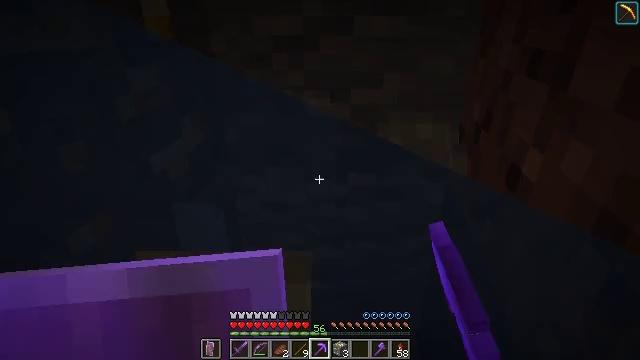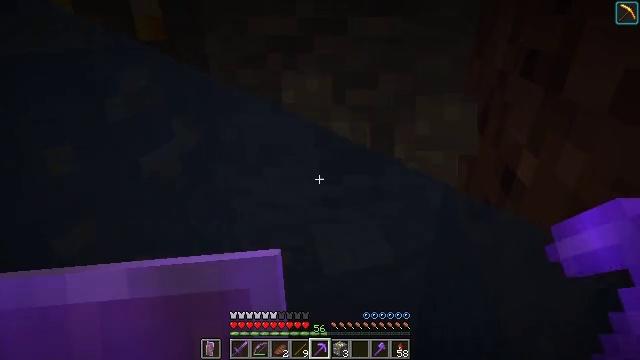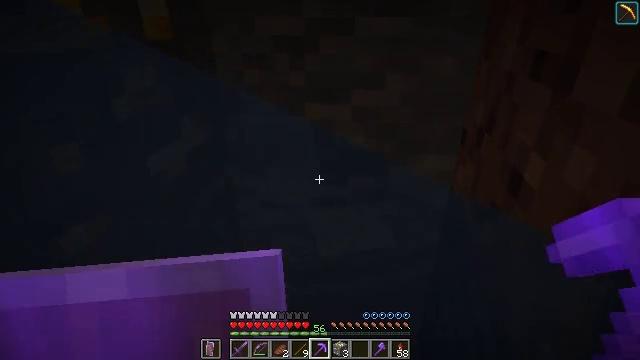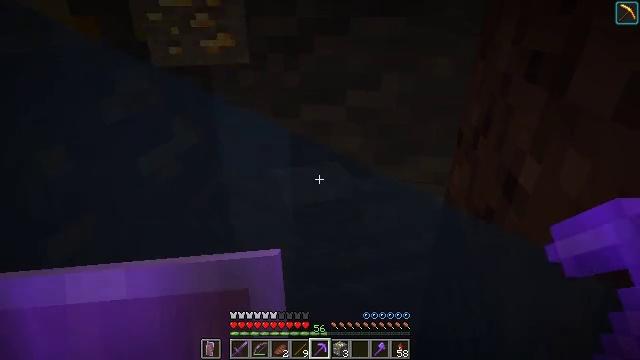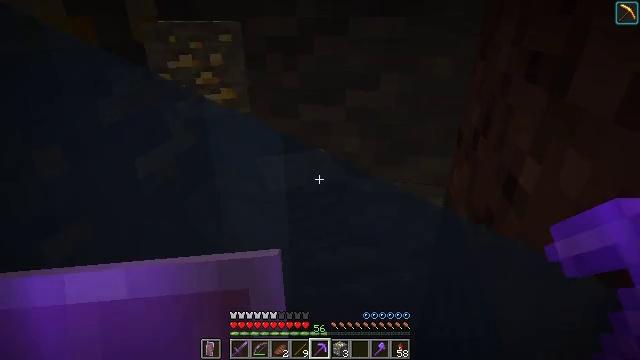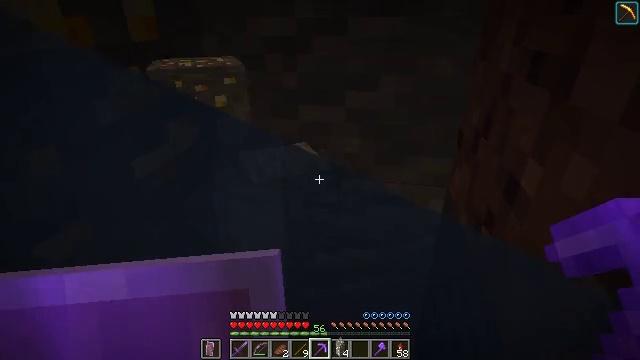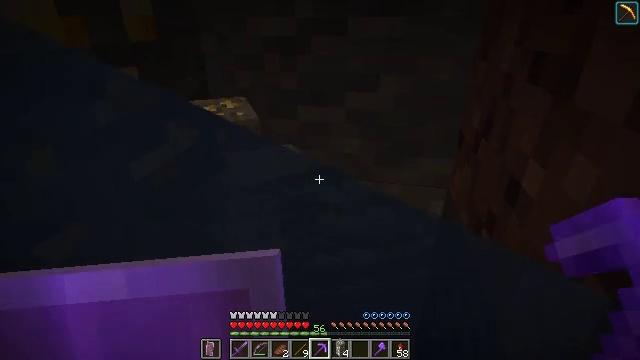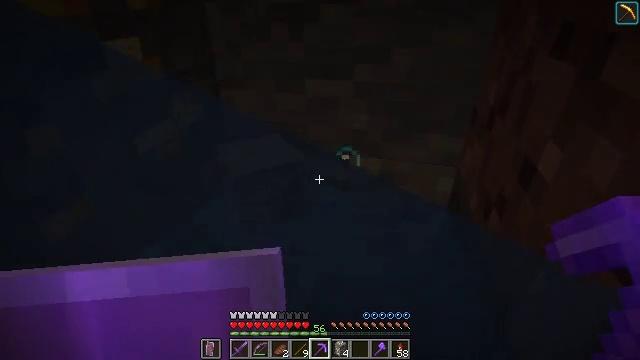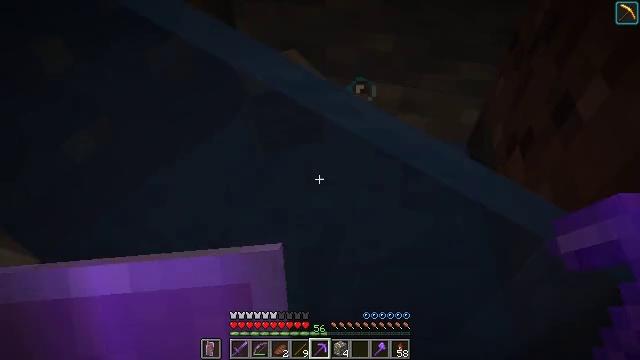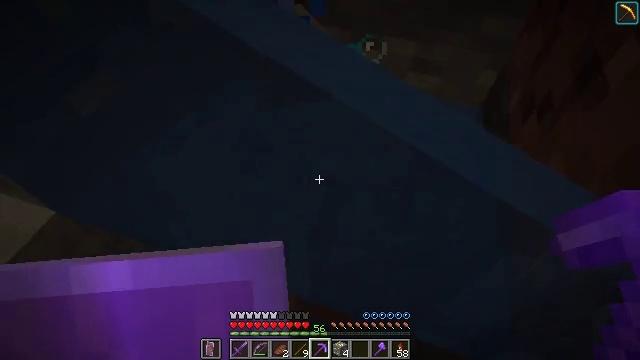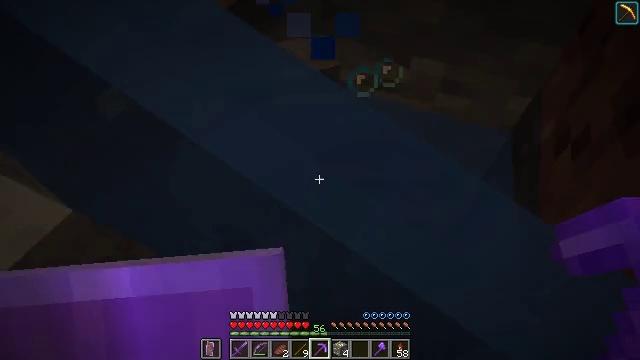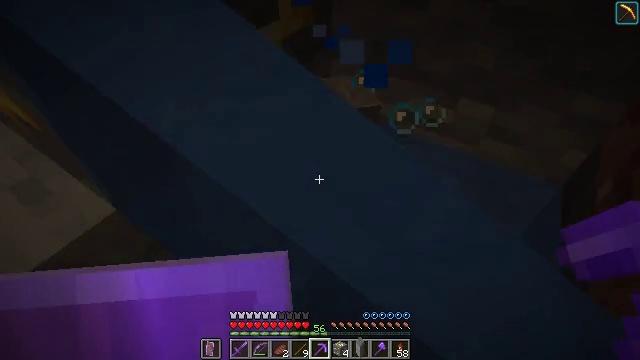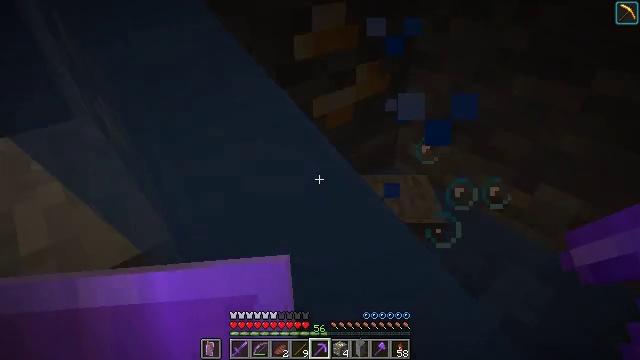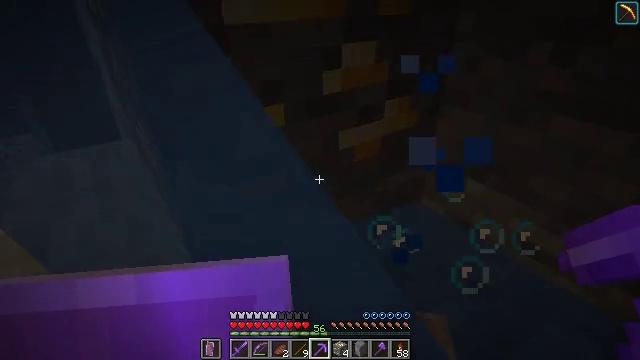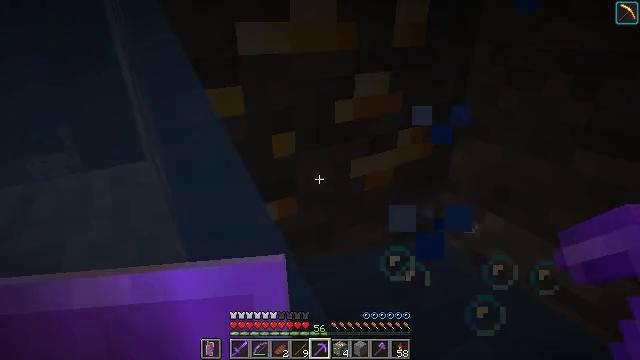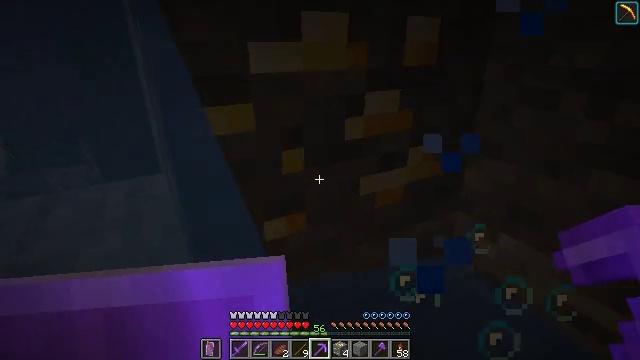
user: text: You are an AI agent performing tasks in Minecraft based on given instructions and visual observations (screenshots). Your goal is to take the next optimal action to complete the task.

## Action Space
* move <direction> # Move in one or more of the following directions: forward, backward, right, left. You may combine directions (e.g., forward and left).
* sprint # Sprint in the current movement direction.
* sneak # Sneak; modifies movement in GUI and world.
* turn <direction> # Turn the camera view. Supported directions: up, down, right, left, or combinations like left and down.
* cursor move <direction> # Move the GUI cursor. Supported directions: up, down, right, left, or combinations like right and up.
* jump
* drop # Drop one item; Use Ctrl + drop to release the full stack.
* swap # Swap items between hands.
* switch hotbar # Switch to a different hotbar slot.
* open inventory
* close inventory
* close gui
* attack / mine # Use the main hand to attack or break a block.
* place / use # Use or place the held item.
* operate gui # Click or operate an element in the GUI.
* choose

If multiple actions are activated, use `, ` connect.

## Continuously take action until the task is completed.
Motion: motion action
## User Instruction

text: Extract gold ore from the mine.
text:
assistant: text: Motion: no_op
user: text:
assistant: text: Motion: turn left
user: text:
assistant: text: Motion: no_op
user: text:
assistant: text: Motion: no_op
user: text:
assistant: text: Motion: no_op
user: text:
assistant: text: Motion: no_op
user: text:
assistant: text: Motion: turn left and down
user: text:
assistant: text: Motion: turn left and down
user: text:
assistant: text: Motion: turn left and down
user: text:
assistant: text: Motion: turn left and up
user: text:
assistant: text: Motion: turn left and up
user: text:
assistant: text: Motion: turn left and up
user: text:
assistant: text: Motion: turn left and up
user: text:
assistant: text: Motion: turn left and up
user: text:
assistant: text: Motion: move right, turn left and up
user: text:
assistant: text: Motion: move right, turn left and up
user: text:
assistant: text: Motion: move right
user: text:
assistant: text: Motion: move right
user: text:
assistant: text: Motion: move right, turn left
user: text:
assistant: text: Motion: move right, turn left
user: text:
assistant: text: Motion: turn left
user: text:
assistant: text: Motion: turn left
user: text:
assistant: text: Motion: turn left
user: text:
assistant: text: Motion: turn left
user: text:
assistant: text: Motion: turn left
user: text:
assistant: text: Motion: no_op
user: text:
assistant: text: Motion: no_op
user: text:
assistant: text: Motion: attack / mine
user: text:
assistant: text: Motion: attack / mine
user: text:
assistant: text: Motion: attack / mine